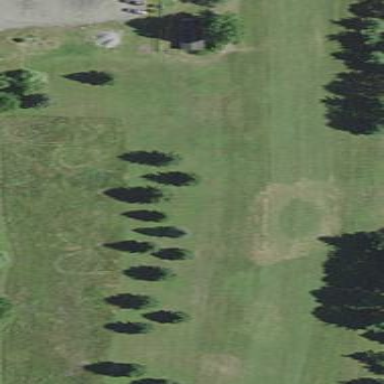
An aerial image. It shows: Golf fairway covered with lush grass.